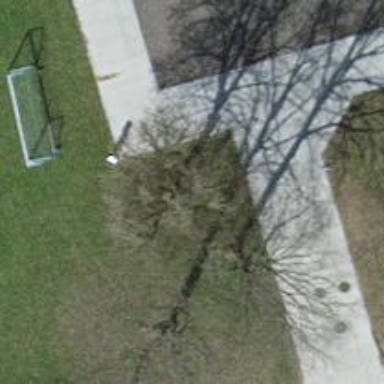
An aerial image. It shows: Urban tree adds touch of nature to the surroundings.